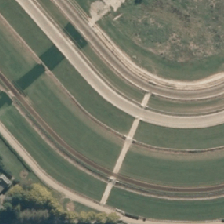
Land cover: urban_parkland